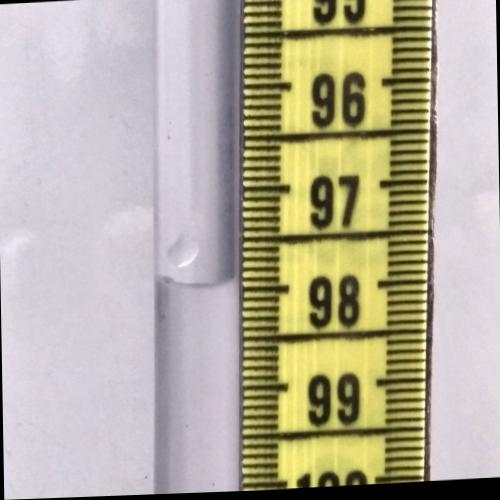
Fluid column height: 97.9 cm